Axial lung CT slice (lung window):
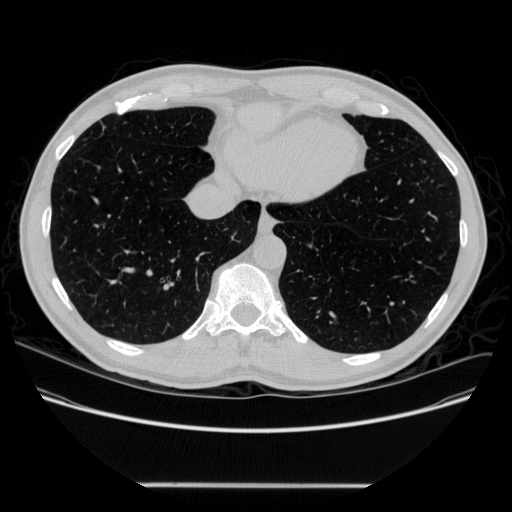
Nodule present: no